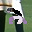
Label: 2